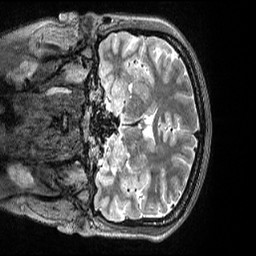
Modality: T2w
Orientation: coronal
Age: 31
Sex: female
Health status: healthy
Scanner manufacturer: siemens
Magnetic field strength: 3 T
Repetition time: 3.2 s
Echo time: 0.563 s